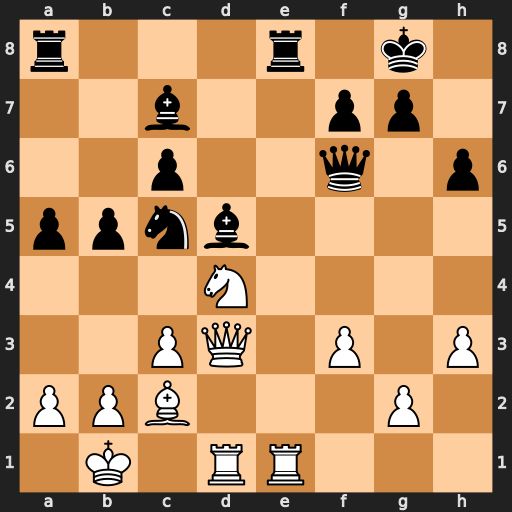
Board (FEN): r3r1k1/2b2pp1/2p2q1p/ppnb4/3N4/2PQ1P1P/PPB3P1/1K1RR3
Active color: w
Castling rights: -
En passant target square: -
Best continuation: Qh7+ Kf8 Qh8#